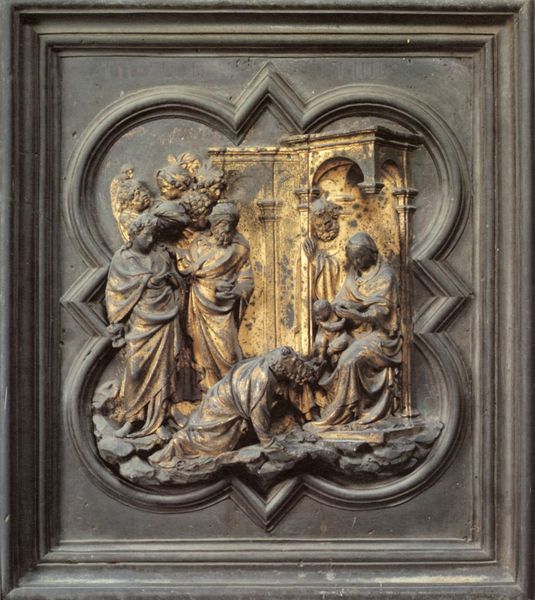
Titel: Nordtür
Künstler: Lorenzo Ghiberti
Standort: Florenz, Baptisterium (EU - I - Toskana)
Schlagwörter: dunkel, gruppe, mann, menschen, braun, frau, holz, männer, tür, muster, alt, bart, rahmen, stein, kirche, gold, sitzend, kind, mutter, engel, trauben, relief, kuss, liegen, bogen, türe, figuren, thron, detail, bronze, eingang, fuss, medaillon, religion, darstellung, portal, christus, jesus, toga, florenz, könige, fresko, gefasst, maria, anbetung, hirten, klee, josef, kniefall, geburt, rahemn, firenze, vasari, heilige familie, freske, morgenland, giotto, botticelli, bernini, heilige drei könige, heilige famile, domtür